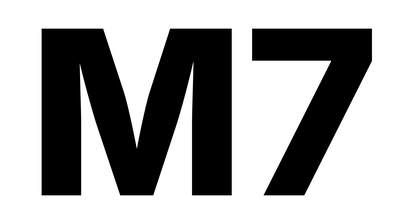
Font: Inter_ExtraBold